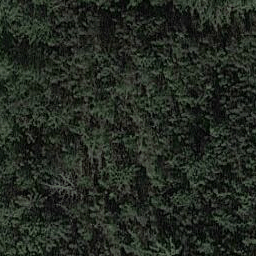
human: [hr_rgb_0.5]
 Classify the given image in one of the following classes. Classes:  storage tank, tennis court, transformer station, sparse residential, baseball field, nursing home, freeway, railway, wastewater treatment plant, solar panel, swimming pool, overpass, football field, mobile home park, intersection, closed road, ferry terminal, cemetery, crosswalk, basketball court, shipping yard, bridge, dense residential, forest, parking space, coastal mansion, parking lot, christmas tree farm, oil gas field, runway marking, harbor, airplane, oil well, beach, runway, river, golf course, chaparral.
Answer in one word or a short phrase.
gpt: forest